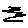
Label: zigzag